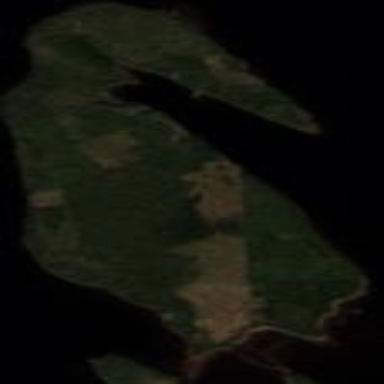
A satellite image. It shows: Image showing island.